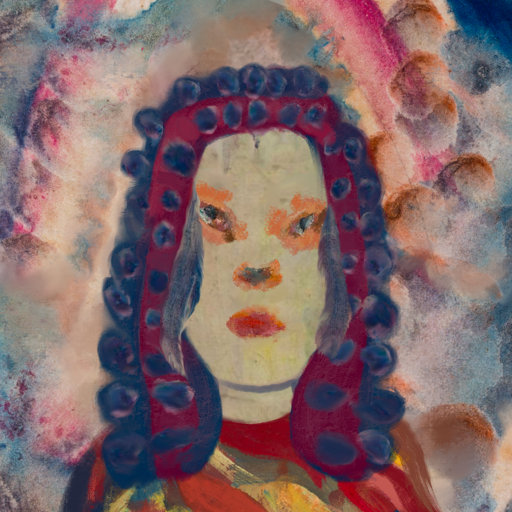
Background: Rupkatha, Head And Neck Front: Hill_Girl, Face Front: Boggyland, Bust: Mother_And_Son_Son, Hair Front: Hill_Girl, Head Accessory: Blank, Second Necklace: Blank, Necklace: Blank, Baby: Blank